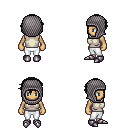
a pixel art fantasy rpg character, female body template, human, tanned skin, white sleeveless shirt, white pants, raven short bangs hairstyle, chain hood, metal boots, four views (front, back, left, right), 2x2 character sprite sheet, small pixel art, hard edges, no anti-aliasing